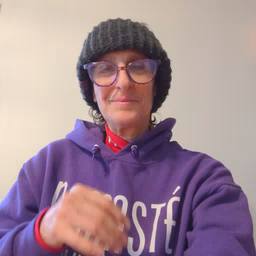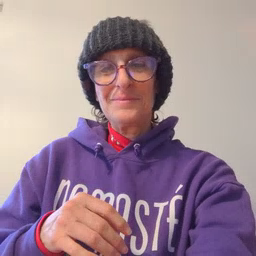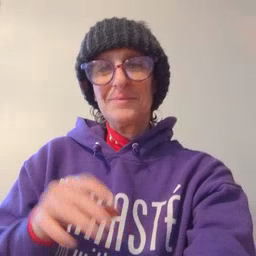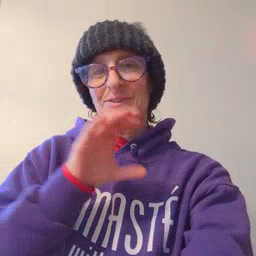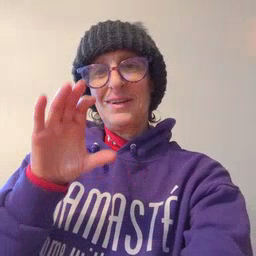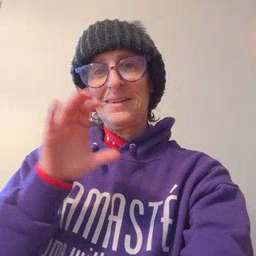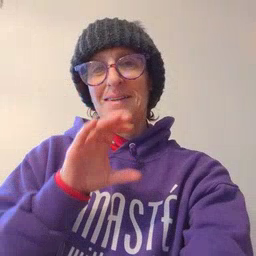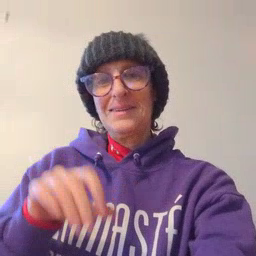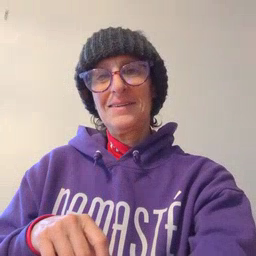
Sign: chocolate